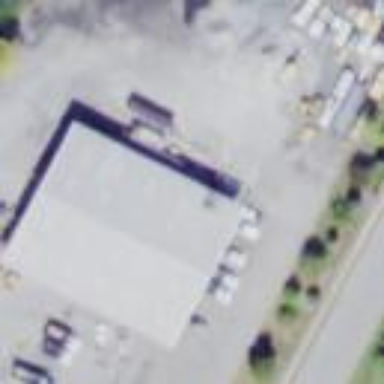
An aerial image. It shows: Commercial building.